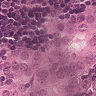
Metastatic tissue present: yes